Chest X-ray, PA view. Patient: 46 years old, sex M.
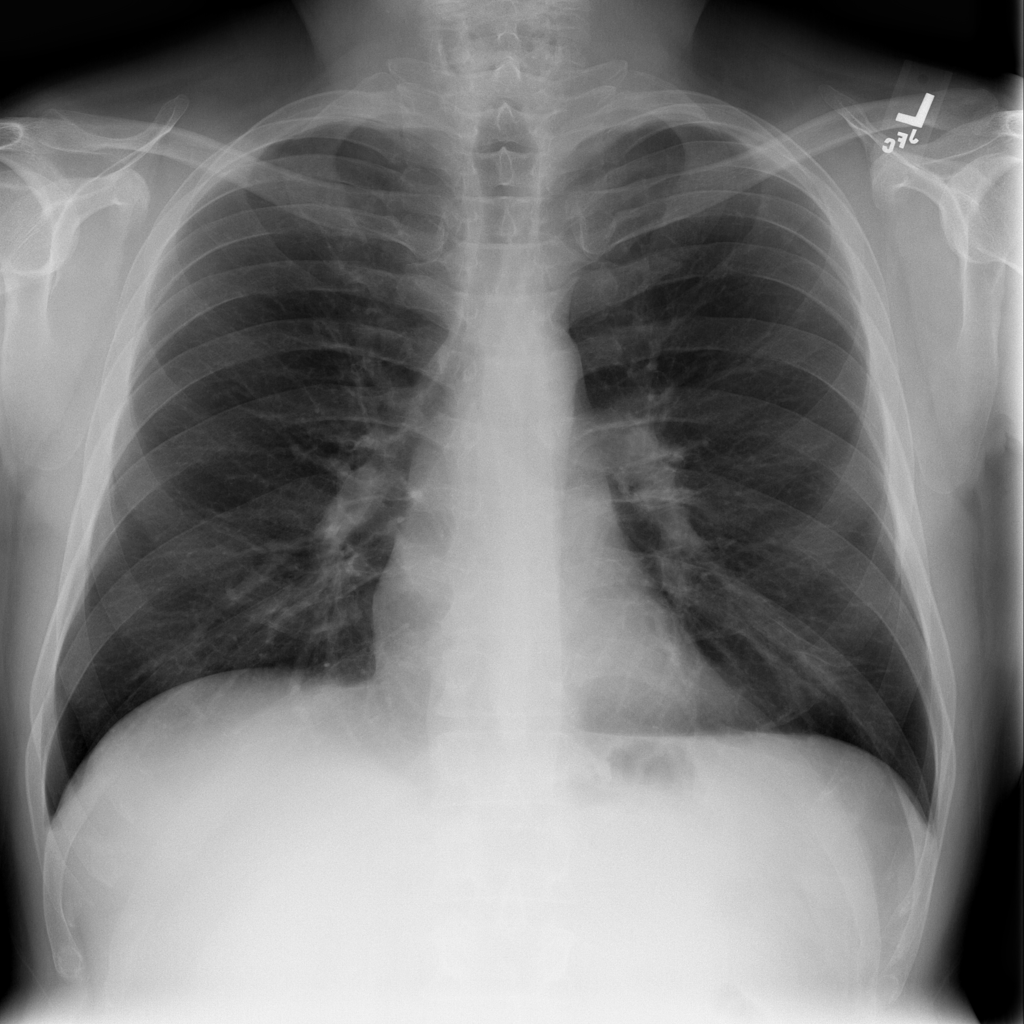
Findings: No Finding